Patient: sex M, age 49
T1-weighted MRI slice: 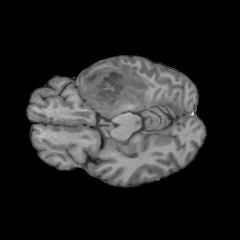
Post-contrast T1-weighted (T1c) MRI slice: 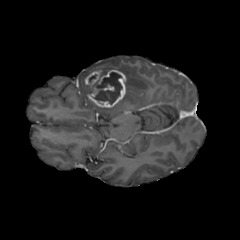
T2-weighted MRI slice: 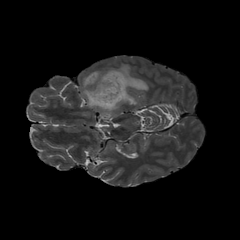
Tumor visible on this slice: yes
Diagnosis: Glioblastoma, IDH-wildtype
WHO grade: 4